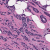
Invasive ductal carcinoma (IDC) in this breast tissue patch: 1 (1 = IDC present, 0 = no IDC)